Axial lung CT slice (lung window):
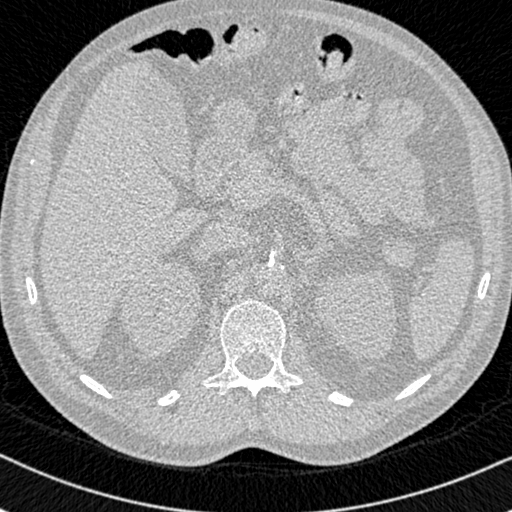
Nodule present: no